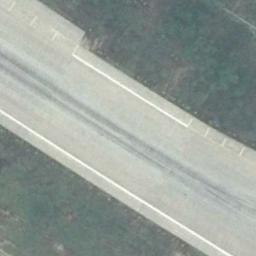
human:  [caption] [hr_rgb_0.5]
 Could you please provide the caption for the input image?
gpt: The runway is surrounded by grass .

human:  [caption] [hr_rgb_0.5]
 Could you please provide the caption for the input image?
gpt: Next to the runway is a green lawn with white line signs on the runway .

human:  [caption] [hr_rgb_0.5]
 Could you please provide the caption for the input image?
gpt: The runway goes through the lawn .

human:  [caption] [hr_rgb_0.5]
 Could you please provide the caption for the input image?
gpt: The runway is on the grass .

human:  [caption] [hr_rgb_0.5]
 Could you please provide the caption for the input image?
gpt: There are green meadows beside the runway .